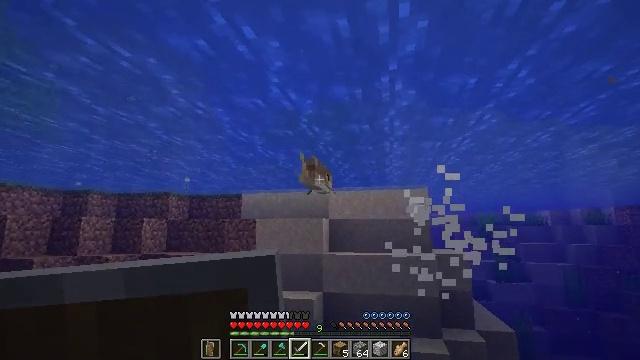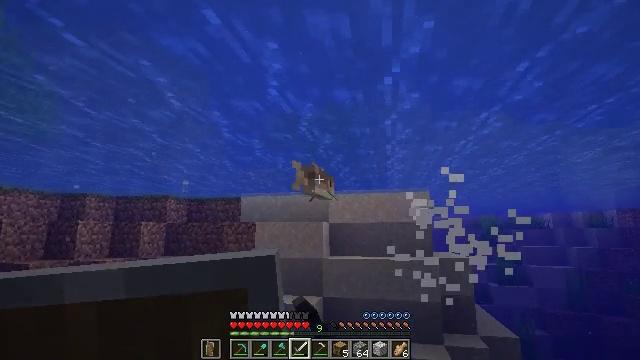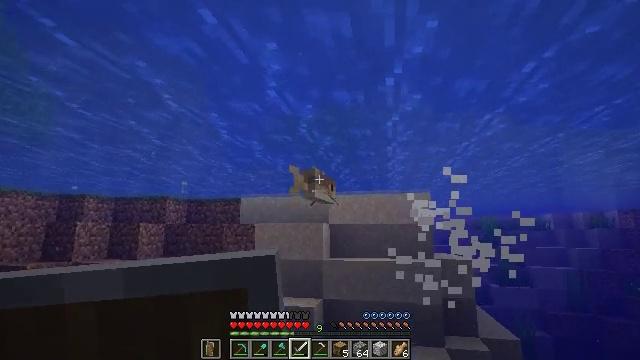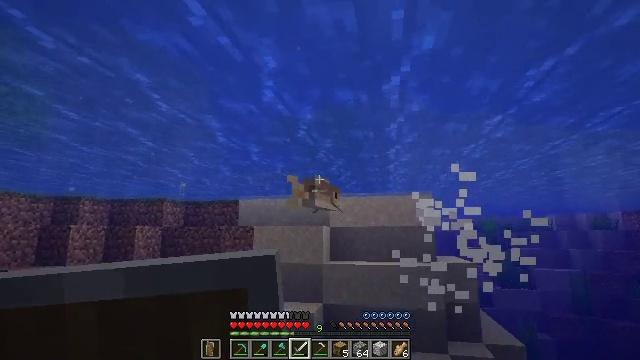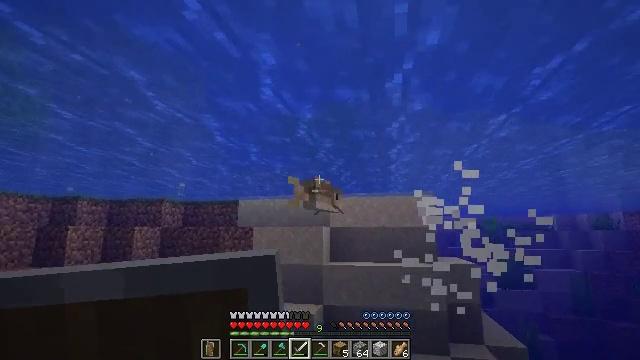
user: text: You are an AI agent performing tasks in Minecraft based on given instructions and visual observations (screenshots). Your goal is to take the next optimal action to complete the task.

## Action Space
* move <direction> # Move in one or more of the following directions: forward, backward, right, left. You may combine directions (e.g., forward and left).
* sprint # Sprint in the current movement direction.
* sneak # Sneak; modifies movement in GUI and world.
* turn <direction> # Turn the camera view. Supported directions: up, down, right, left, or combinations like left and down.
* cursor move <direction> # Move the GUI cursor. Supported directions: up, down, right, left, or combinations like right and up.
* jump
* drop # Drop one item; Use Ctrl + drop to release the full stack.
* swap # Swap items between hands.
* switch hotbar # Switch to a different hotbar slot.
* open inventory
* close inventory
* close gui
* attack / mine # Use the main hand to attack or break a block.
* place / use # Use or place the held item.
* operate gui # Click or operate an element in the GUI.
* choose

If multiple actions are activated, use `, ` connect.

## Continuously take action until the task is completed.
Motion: motion action
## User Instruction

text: Hunt fish.
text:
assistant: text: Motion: move forward, attack / mine, jump
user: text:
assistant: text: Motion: move forward, attack / mine
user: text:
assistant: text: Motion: move forward
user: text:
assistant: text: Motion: move forward
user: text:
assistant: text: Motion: attack / mine